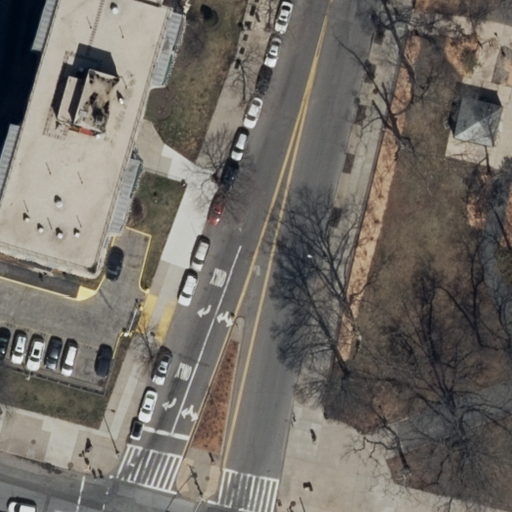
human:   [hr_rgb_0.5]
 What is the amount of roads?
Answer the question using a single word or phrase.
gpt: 5

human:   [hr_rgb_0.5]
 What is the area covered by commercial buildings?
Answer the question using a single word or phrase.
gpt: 0m2

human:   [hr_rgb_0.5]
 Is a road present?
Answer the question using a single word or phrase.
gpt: yes

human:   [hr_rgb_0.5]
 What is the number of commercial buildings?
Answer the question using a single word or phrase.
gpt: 0

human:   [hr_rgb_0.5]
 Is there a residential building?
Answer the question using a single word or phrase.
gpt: yes

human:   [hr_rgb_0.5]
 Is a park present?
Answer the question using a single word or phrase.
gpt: yes

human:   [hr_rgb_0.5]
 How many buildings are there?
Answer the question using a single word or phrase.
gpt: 2

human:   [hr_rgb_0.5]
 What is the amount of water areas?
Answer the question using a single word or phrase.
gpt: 0

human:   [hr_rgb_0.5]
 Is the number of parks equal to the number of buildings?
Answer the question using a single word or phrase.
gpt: no

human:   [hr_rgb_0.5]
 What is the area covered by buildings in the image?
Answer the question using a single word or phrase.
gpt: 81m2

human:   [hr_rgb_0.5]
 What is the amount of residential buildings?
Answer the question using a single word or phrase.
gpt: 2

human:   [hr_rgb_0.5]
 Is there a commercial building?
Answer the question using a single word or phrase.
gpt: no

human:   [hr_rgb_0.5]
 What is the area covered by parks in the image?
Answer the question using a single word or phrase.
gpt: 938m2

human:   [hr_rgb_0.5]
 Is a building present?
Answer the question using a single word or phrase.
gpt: yes

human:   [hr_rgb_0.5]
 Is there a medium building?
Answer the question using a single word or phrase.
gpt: no

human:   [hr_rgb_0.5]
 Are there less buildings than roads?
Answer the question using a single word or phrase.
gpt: yes

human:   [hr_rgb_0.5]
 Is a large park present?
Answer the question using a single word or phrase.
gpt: yes

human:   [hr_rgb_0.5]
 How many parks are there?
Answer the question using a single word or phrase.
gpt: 1

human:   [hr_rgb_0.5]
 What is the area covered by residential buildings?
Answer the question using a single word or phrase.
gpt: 81m2

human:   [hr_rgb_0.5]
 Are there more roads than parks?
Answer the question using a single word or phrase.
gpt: yes

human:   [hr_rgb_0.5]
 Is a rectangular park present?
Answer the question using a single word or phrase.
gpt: yes

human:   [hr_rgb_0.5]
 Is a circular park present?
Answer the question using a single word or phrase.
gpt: no

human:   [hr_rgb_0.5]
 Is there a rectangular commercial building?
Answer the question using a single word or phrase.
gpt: no

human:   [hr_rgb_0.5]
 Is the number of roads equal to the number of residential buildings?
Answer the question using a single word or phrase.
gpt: no

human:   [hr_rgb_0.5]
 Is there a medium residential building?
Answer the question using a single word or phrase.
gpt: no

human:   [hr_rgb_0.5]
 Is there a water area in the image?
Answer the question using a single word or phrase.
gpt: no

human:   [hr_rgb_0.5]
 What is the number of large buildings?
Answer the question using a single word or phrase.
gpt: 0

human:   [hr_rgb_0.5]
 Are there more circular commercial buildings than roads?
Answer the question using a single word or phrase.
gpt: no

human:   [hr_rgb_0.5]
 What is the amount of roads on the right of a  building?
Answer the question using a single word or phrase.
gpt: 5

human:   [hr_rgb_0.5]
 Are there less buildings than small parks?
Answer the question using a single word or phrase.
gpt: no

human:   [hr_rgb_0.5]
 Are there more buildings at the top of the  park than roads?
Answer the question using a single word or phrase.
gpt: no

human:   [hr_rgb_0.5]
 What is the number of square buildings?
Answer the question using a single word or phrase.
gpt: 0

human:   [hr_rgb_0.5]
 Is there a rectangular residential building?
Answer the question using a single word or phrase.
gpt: yes

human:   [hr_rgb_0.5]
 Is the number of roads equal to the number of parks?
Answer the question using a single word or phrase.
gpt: no

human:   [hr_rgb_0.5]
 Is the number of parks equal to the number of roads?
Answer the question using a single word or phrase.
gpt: no

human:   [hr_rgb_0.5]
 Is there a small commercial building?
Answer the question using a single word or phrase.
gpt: no

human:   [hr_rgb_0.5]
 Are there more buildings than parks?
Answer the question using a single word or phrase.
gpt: yes

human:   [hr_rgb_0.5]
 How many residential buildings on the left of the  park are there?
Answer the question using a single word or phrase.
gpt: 1

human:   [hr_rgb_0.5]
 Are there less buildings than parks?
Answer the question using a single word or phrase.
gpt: no

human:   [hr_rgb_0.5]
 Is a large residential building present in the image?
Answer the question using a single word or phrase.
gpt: no

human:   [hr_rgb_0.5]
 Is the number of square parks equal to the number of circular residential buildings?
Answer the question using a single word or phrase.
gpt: yes

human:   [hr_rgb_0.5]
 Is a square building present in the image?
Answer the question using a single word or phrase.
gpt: no

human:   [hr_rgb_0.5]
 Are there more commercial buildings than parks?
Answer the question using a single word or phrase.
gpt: no

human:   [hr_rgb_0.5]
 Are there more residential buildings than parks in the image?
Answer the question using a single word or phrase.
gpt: yes

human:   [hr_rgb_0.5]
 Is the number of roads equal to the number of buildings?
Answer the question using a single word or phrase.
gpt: no

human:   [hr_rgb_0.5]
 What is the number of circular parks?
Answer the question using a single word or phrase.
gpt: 0

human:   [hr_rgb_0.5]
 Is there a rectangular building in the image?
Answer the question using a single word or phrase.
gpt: yes

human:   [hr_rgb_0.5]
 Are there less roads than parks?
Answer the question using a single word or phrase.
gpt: no

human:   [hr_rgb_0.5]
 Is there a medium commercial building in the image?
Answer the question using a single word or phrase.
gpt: no

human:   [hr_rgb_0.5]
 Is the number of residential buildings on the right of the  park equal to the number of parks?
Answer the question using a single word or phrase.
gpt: yes

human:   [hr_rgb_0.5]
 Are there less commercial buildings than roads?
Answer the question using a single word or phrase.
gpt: yes

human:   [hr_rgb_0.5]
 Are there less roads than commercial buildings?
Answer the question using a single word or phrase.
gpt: no

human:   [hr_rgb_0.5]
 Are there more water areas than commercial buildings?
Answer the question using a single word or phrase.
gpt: no

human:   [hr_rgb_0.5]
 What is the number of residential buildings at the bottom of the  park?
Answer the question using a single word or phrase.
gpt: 0

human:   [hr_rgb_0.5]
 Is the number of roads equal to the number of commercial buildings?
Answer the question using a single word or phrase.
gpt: no

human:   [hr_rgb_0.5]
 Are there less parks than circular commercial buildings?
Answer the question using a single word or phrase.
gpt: no

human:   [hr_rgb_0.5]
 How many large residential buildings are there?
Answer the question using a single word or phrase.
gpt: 0

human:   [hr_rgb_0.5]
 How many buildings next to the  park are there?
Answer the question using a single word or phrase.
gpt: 2

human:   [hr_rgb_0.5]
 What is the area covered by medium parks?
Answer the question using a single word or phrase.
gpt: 0m2

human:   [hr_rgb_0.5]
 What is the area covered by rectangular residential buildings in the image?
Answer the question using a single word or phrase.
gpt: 81m2

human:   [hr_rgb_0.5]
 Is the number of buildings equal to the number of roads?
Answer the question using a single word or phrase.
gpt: no

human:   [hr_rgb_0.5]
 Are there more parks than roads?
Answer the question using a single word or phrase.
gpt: no

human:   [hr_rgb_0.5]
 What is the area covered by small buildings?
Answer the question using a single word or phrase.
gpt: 81m2

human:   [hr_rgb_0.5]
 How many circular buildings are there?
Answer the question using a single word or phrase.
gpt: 0